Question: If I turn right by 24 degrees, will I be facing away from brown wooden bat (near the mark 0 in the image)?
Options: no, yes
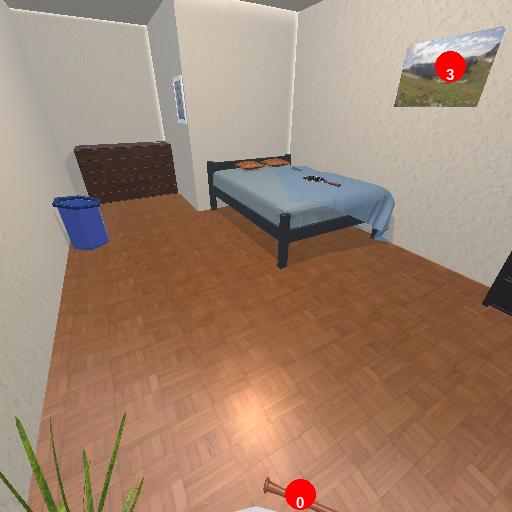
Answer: no